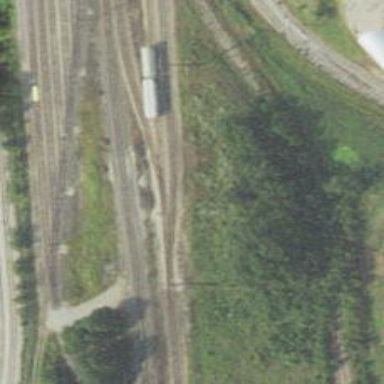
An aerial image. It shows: Railway yard in service.